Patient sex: M
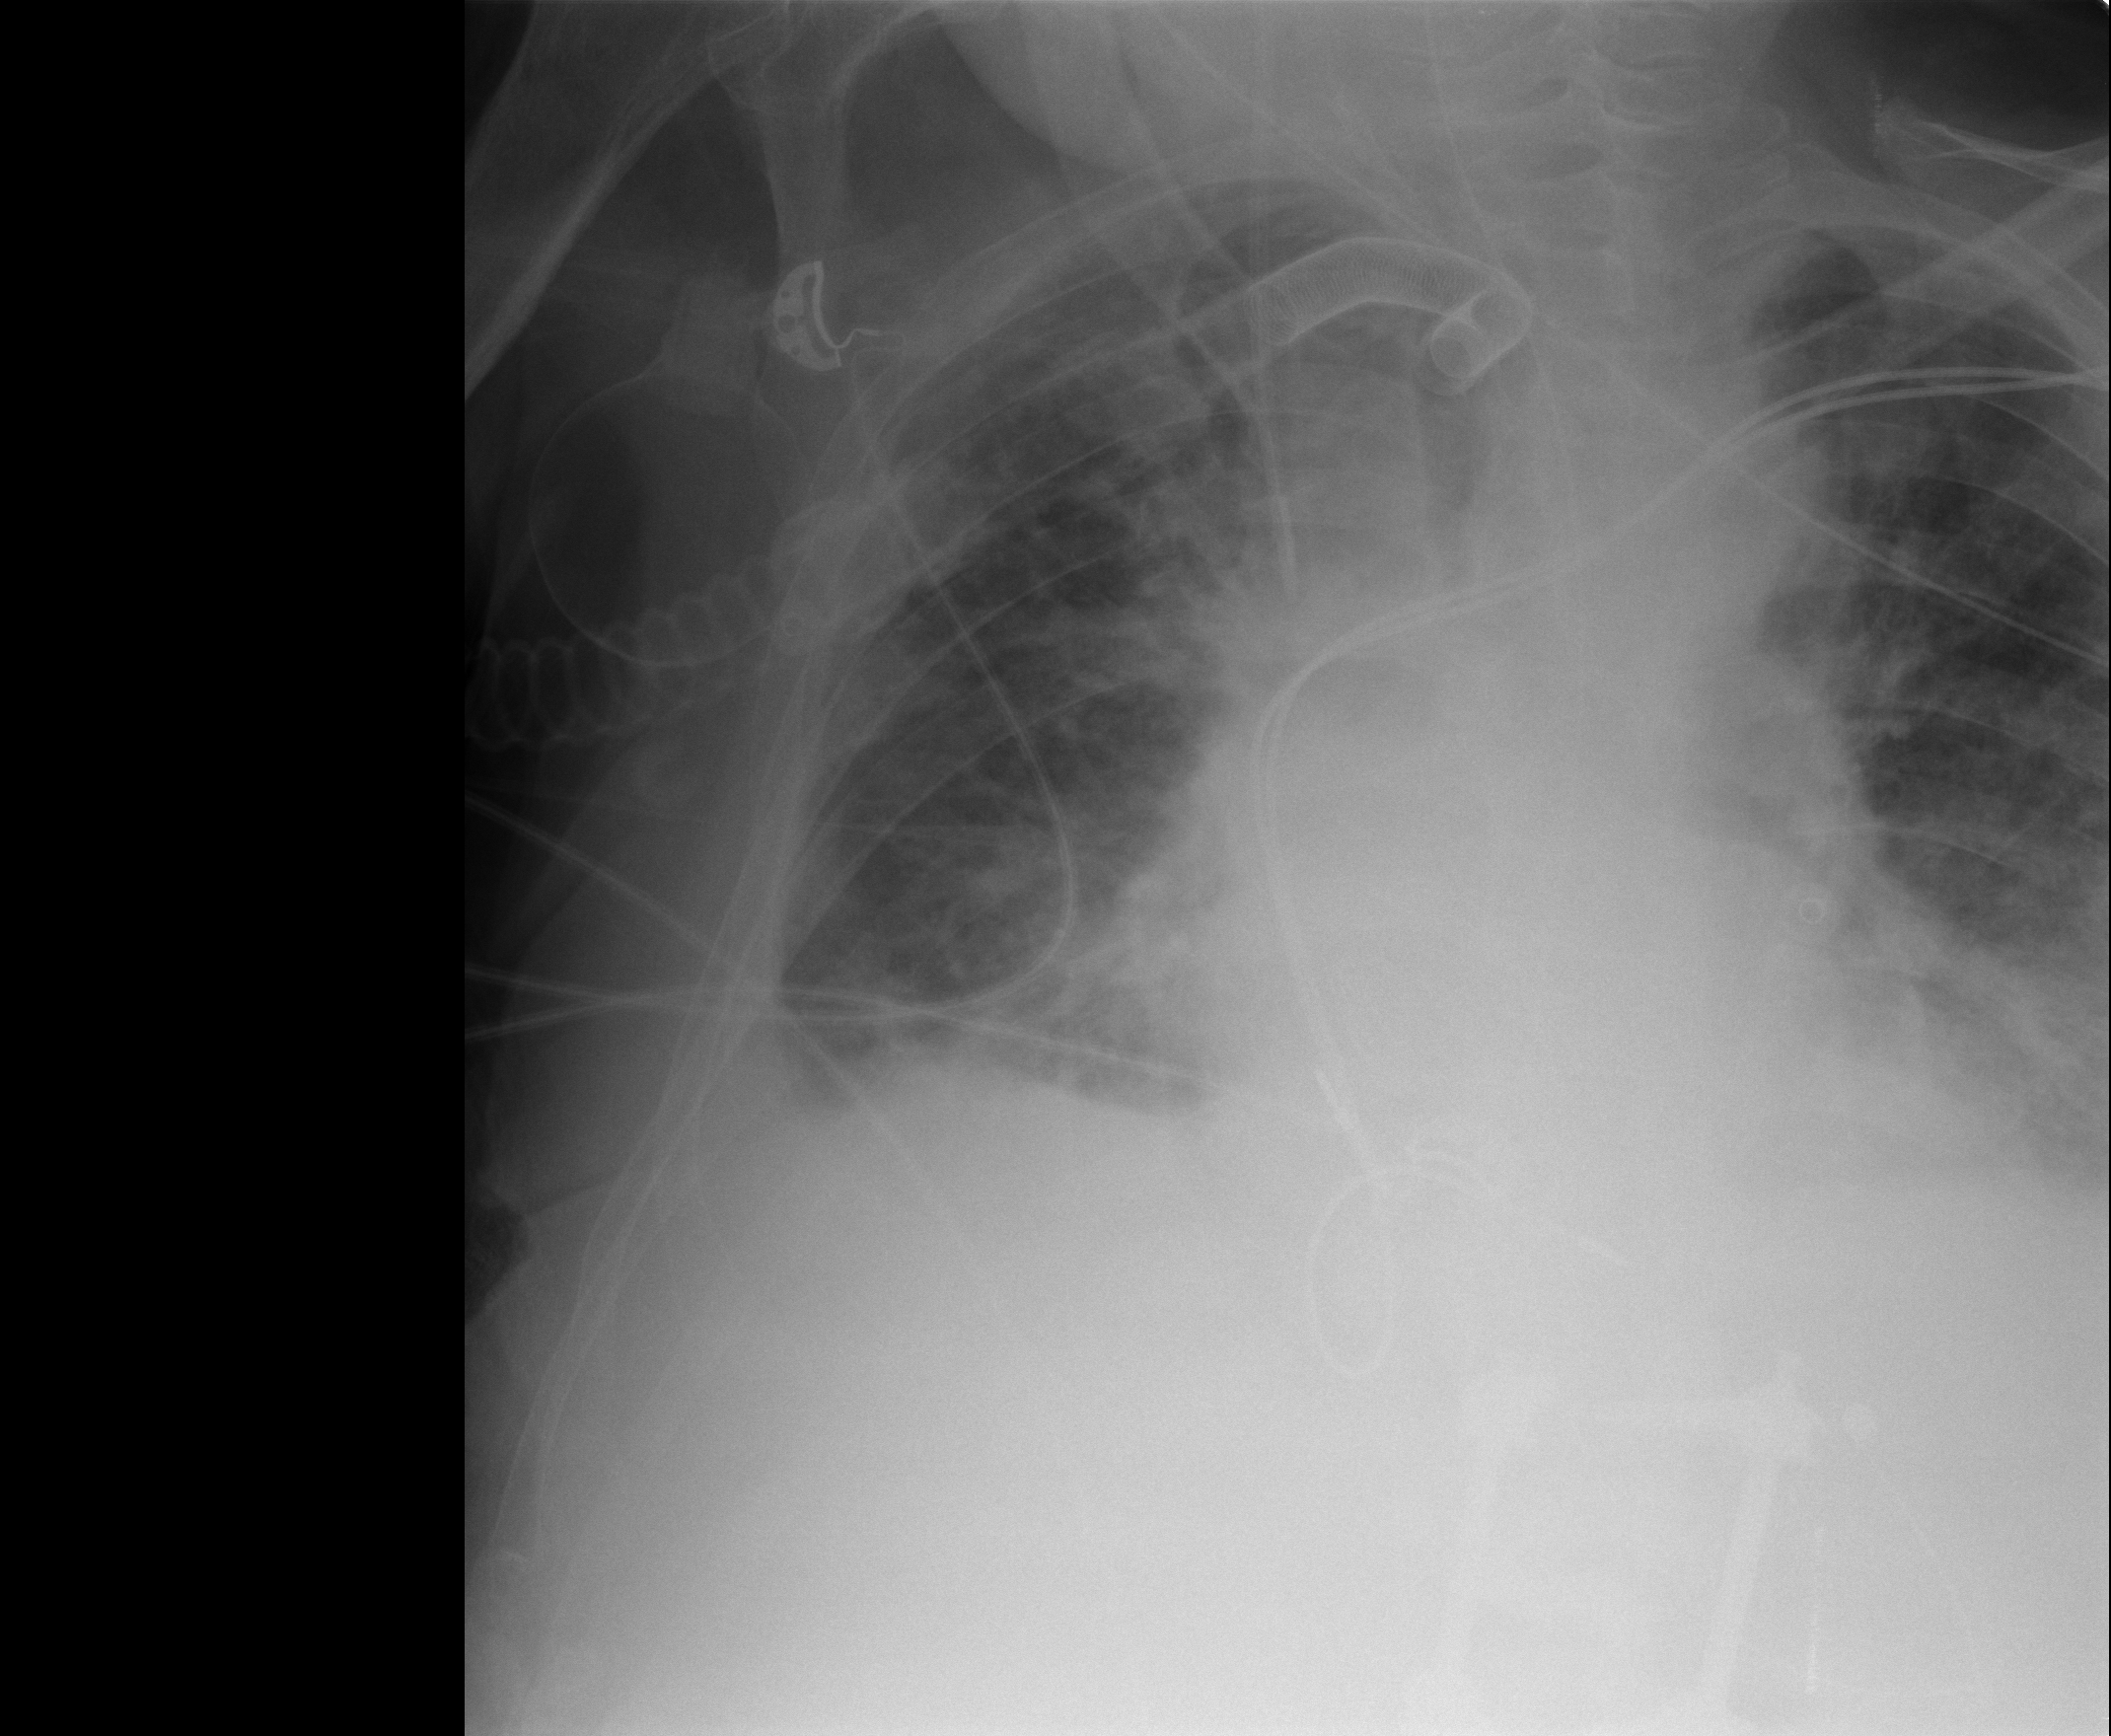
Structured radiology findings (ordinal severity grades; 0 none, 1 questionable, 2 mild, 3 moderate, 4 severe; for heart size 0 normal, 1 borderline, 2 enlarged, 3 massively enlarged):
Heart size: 2
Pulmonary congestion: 3
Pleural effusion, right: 2
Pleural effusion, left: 2
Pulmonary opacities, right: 3
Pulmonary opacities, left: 3
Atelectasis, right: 2
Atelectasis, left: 2